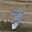
Label: 3